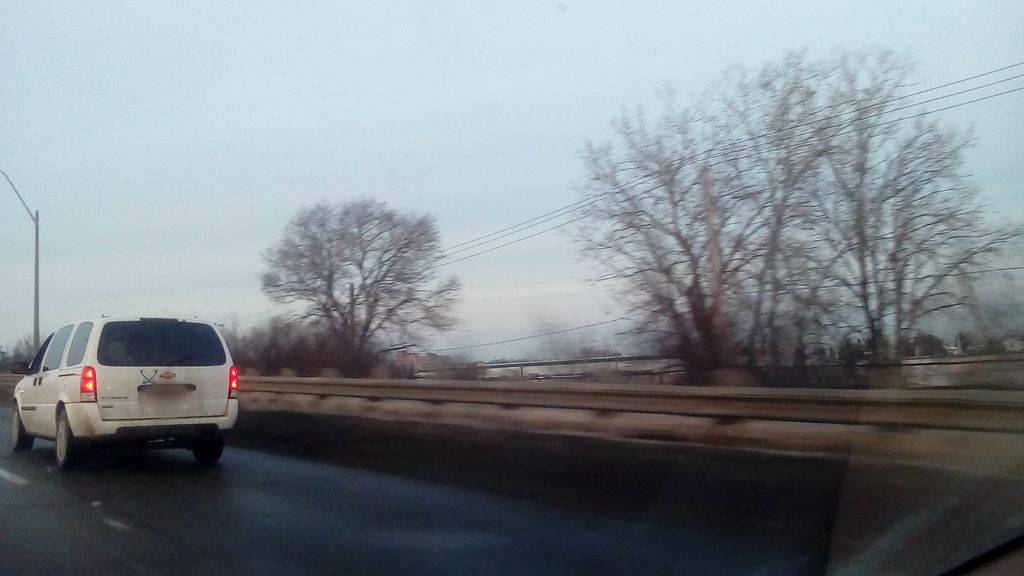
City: ottawa-gatineau